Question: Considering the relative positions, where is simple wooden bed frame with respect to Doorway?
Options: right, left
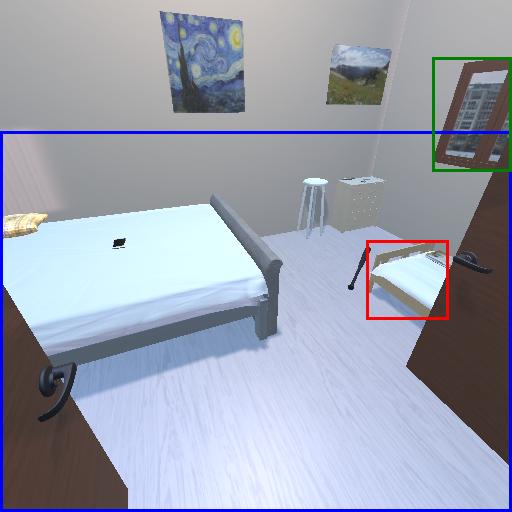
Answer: right